Question: I'm using FrameLayout and want to place the button exactly like this:

How can I do this in XML? The button needs to be over the bottom of the image view always.
Here's my xml:
'''
<?xml version="1.0" encoding="utf-8"?>
<RelativeLayout
xmlns:android="http://schemas.android.com/apk/res/android"
android:layout_width="wrap_content"
android:layout_height="wrap_content">
<ImageView
android:layout_width="fill_parent"
android:layout_height="wrap_content"
android:layout_alignParentTop="true"
android:layout_alignParentLeft="true"
android:layout_alignParentStart="true"
android:adjustViewBounds="true"
android:scaleType="fitCenter"/>
<Button
android:layout_width="wrap_content"
android:layout_height="wrap_content"
android:layout_centerHorizontal="true"
android:layout_alignParentBottom="true"
android:layout_centerInParent="true" />
</RelativeLayout>
'''
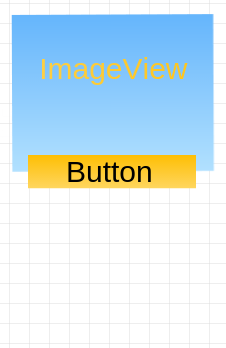
Answer: I believe this could be easier done in RelativeLayout as such
'''
<RelativeLayout ...>
<ImageView (image) ...>
<Button (button)
android:layout_alignParentBottom="true"
android:layout_centerInParent="true" />
</RelativeLayout>
'''
Adding a small amount of padding to the image should also achieve the effect of it overlapping the bottom.
With this you should easily be able to put the button where you want.
Here's an example of the code being put into action and working on a test app I made up:
'''
<?xml version="1.0" encoding="utf-8"?>
<RelativeLayout xmlns:android="http://schemas.android.com/apk/res/android"
android:orientation="vertical" android:layout_width="wrap_content"
android:layout_height="200dp">
<ImageView
android:layout_width="fill_parent"
android:layout_height="wrap_content"
android:layout_alignParentTop="true"
android:layout_alignParentLeft="true"
android:layout_alignParentStart="true"
android:adjustViewBounds="true"
android:scaleType="fitCenter"
android:src="@drawable/login_logo"
android:paddingEnd="0dp"
android:paddingStart="0dp"
android:paddingBottom="15dp" />
<Button
android:layout_width="100dp"
android:layout_height="50dp"
android:layout_centerHorizontal="true"
android:layout_alignParentBottom="true"
android:layout_centerInParent="true" />
</RelativeLayout>
'''
<URL> an image displaying it in action, sorry for the less than ideal image I was using as an example.